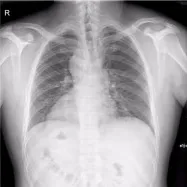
Comprehensive radiological and intraoperative visualization in Situs Inversus Totalis (SIT) accompanied by gastric cancer. (A) Chest X-ray demonstrates dextrocardia and mirror-image arrangement of the thoracic structures.
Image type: radiology (x_ray)